Question: To be clear, this is not highlighting in the sense of finding an element from the DOM Inspector to the page, or vice versa. It's behavior I haven't seen before, but then I usually use Chrome.
I'm debugging a textarea that won't accept clicks, or allow selection, or basically gain focus in any way. I noticed that clicking on the textarea, in the page, caused several DOM nodes in the Inspector to highlight, and then fade away after a second. None of the nodes that highlighted were the textarea; they were parents of the textarea, including the body, but not necessarily all of the parents in between the textarea and the body. There was also a sibling of one of the parents highlighted, as well.
It's one of those things where Firefox is trying to tell me something, but I don't know what. I feel like the answer to my original problem is probably contained in this highlight, if only I knew what it meant.
In the attached screenshot, you can see the textarea highlighted in blue, being the selected element, and the rather grossly-colored highlights on a few other elements; this was right after I clicked on the textarea (in the page, like I was trying to enter some text in it; not in the inspector)

What does it mean?
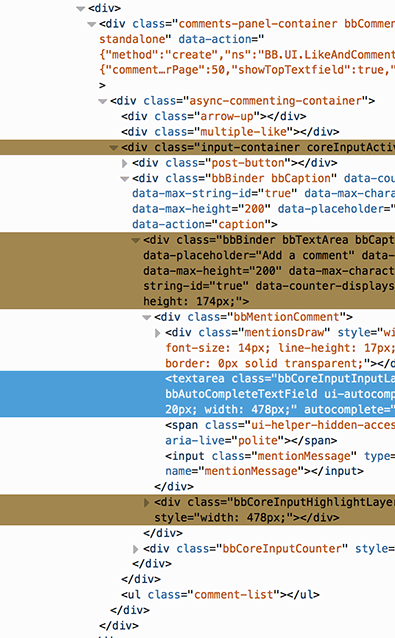
Answer: When the nodes in the markup view (the thing in your screenshot) highlights, it means that these nodes have gone through mutations. These can be of the following manner:
- -
Now, what you are actually looking a way to hover the textbox and get the markup view to select your textbox, right ?
You can do that in two ways:
- -
For more and deep information : visit the MDN page : <URL>